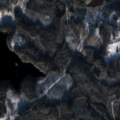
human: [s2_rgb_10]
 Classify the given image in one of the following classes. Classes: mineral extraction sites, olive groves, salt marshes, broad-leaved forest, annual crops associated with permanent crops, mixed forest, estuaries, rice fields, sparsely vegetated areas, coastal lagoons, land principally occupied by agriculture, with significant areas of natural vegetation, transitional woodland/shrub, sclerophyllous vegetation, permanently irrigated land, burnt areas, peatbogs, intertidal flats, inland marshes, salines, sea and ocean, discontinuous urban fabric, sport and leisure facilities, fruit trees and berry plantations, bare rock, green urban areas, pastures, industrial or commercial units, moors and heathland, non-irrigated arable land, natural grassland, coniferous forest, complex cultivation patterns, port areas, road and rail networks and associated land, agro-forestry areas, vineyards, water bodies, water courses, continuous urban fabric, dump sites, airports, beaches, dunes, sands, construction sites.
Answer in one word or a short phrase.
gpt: coniferous forest, mixed forest, transitional woodland/shrub, water bodies